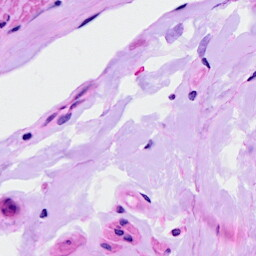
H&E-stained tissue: Ovarian